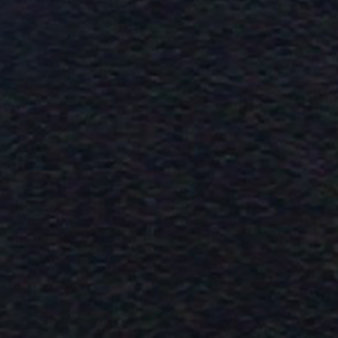
Label: other